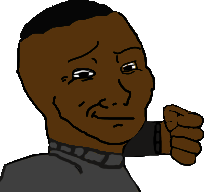
Label: 5_Blackjak